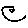
Label: smiley face